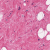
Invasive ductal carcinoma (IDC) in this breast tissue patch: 0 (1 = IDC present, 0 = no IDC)